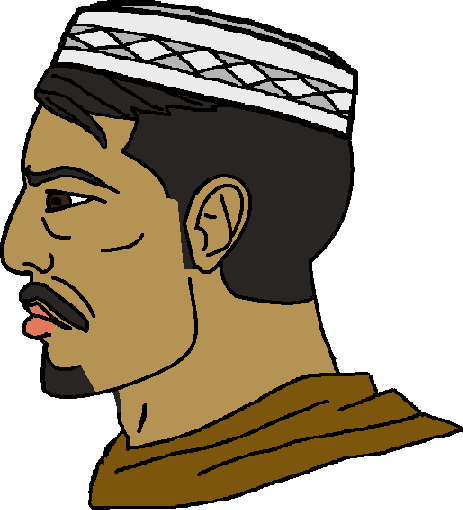
Label: 4_Yes_Chad